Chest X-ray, AP view. Patient: 53 years old, sex M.
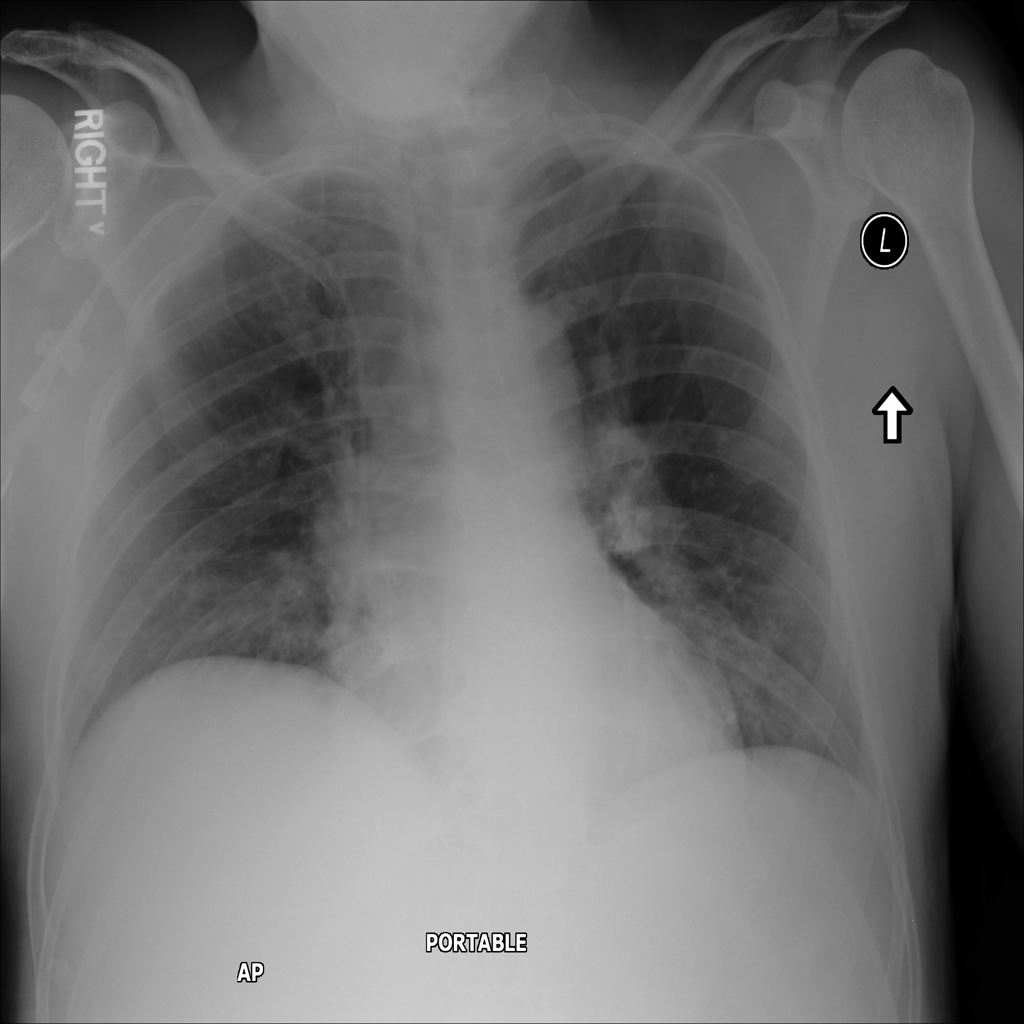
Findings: No Finding